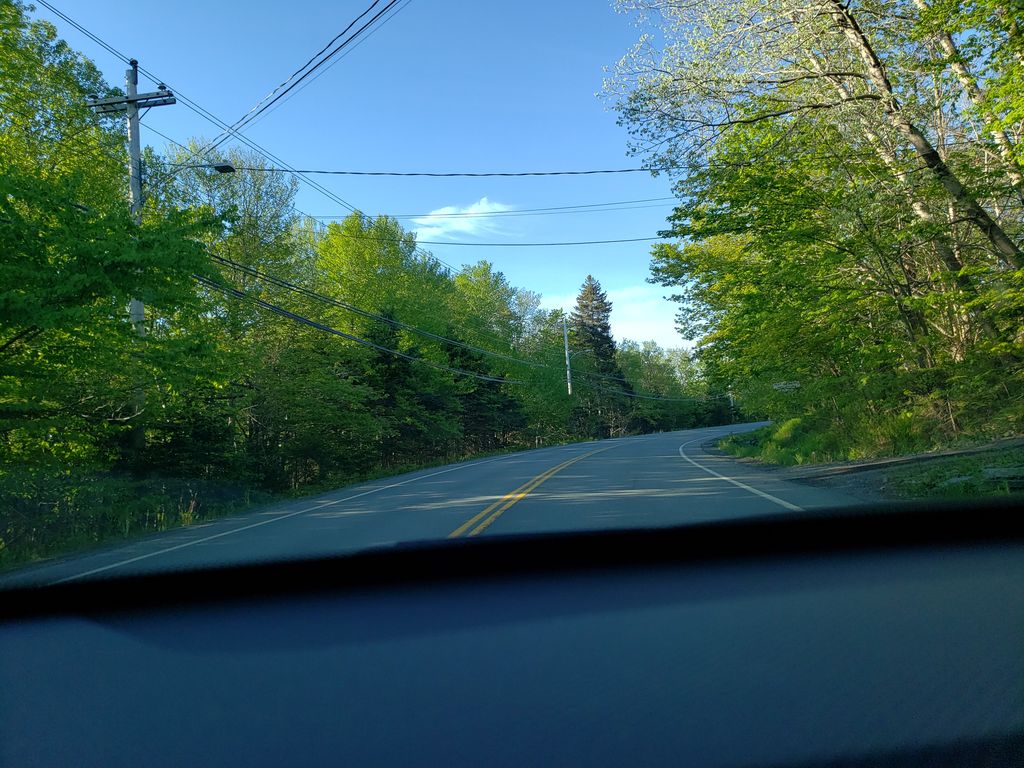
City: halifax